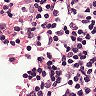
Metastatic tissue present: no